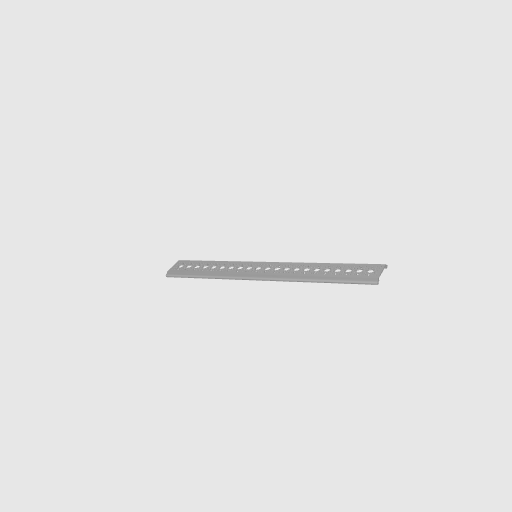
Part: RailChannel21H